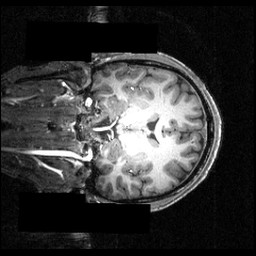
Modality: T1w
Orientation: coronal
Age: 24
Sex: male
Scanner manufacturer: siemens
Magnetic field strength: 3.951 T
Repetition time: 1.5 s
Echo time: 0.00335 s